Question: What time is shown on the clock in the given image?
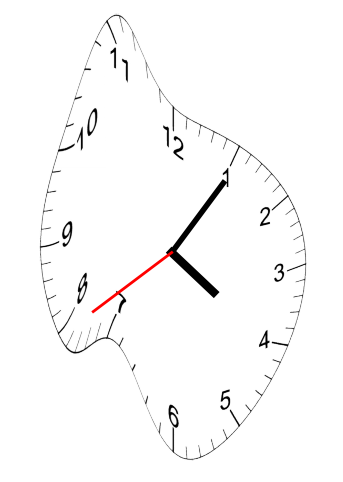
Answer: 04:05:39